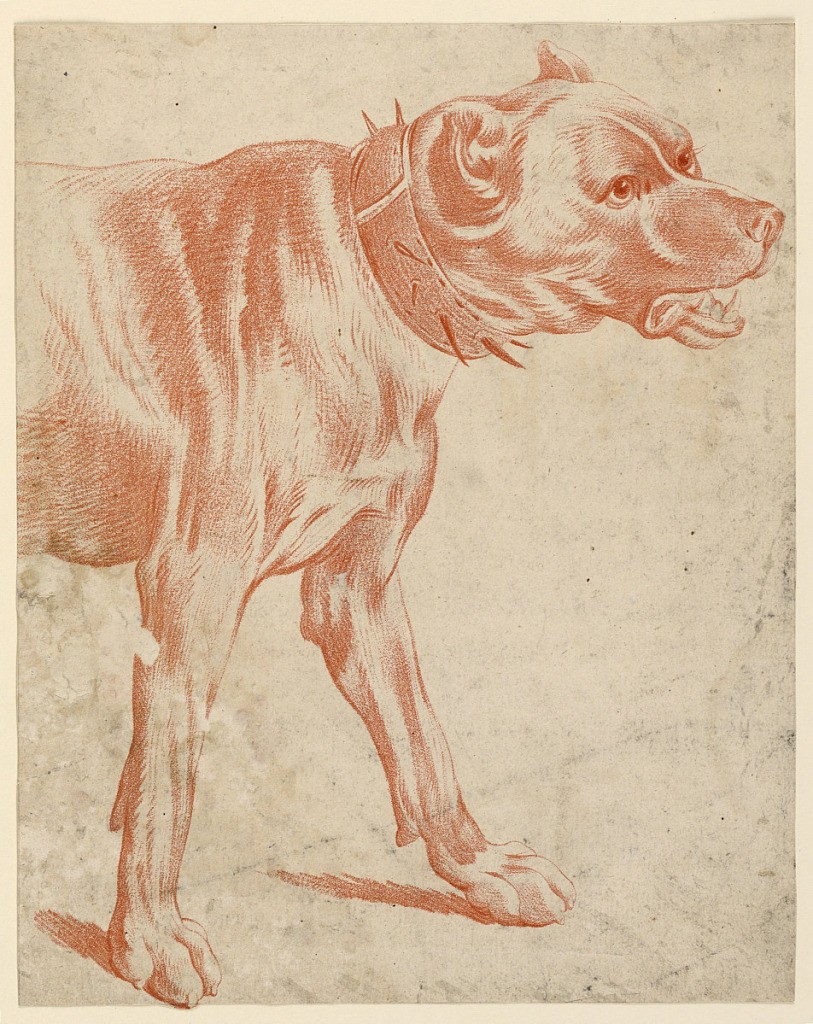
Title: The Fore-part of a Dog
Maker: Jean-Baptiste Huet, French, 1745 – 1811
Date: ca. 1778
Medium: Crayon-manner engraving in red ink on paper
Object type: Print
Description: The fore-part of a hunting dog, with clipped ears and wearing a spiked collar, facing right. Probably from: "Premier Cahier de fragment et de principes de dessius de tous genre…"